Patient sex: M
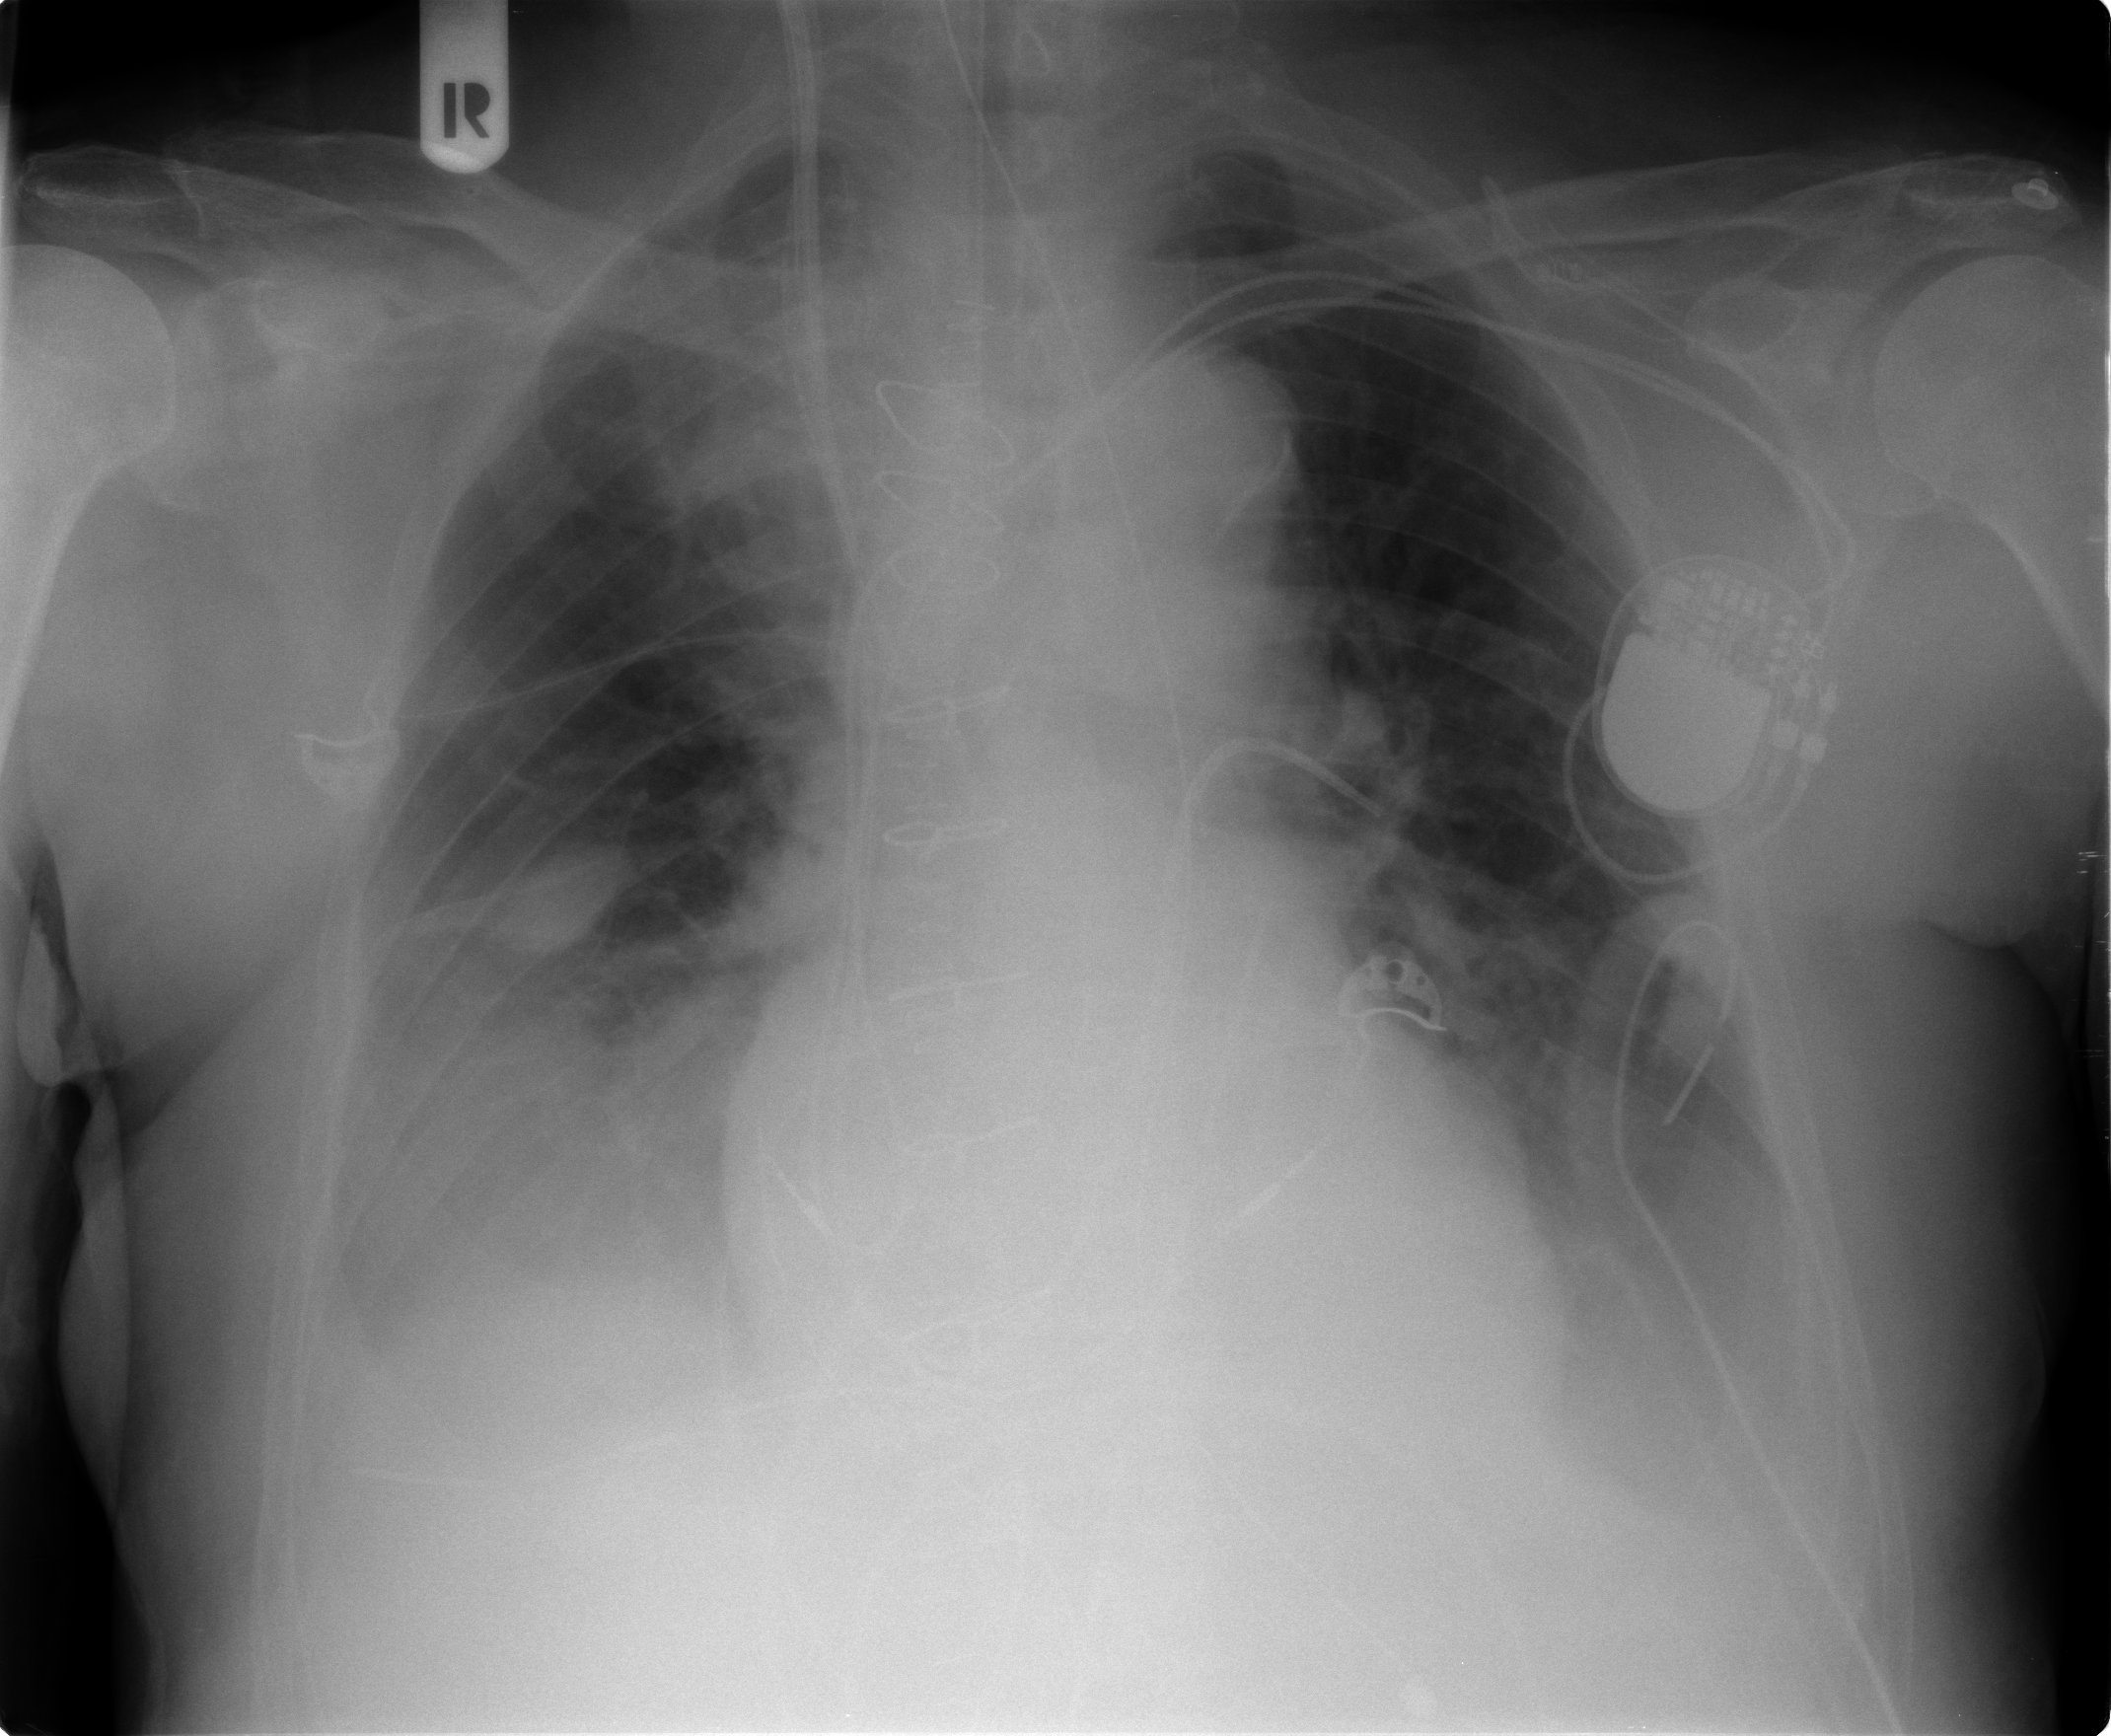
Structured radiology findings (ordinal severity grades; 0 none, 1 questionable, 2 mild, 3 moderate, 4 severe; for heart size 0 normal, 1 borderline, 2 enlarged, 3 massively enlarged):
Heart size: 2
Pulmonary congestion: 2
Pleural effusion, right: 3
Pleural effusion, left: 2
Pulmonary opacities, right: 0
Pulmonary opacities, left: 1
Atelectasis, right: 2
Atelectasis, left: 1